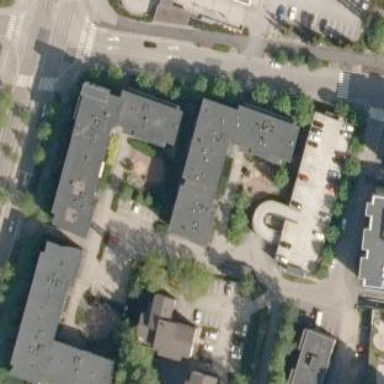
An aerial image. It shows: Image showing building with apartments.